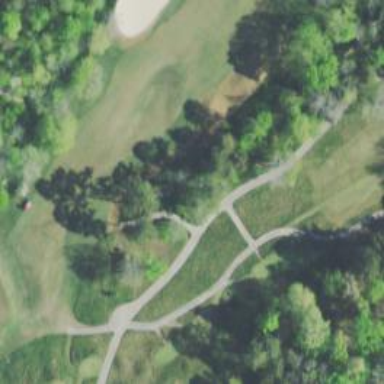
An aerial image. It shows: Service road designated as golf cart path.